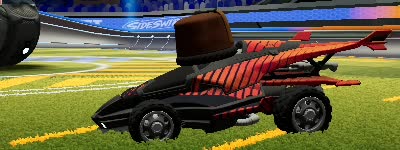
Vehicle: aftershock